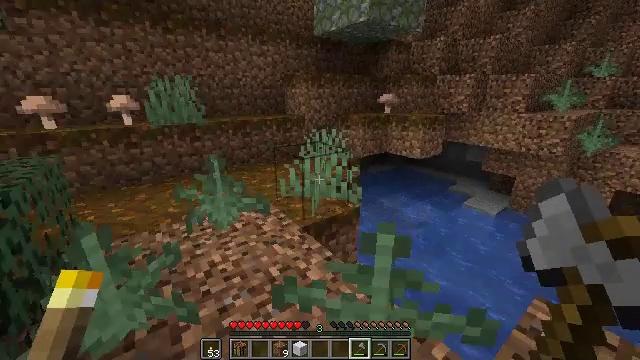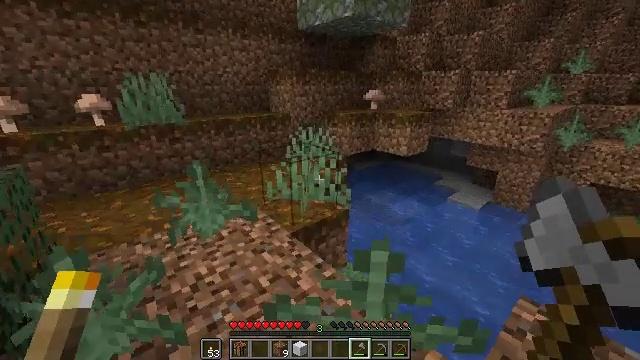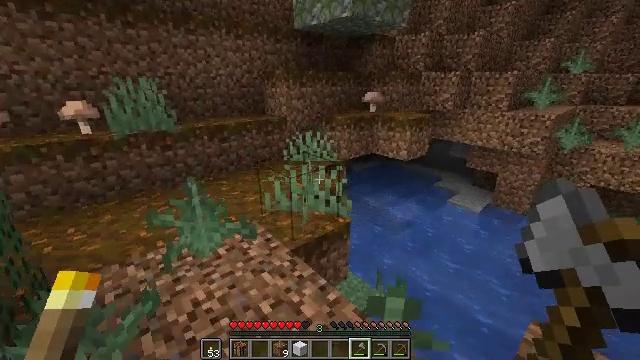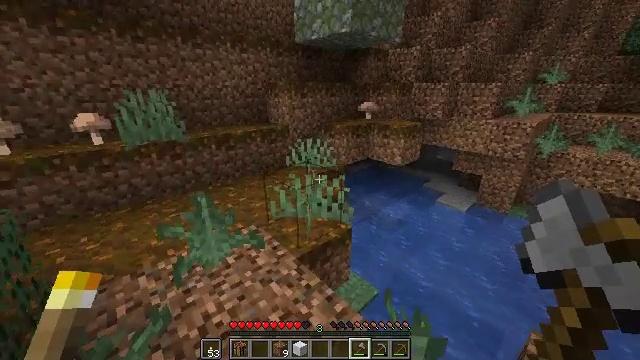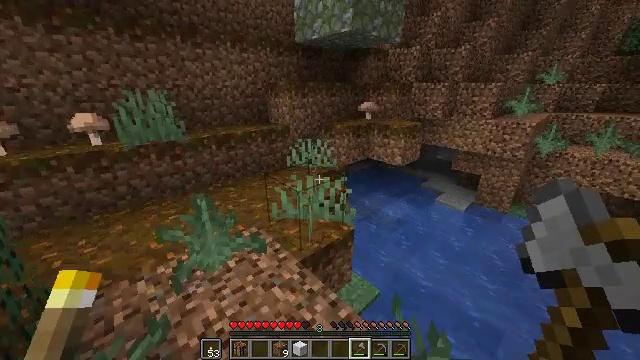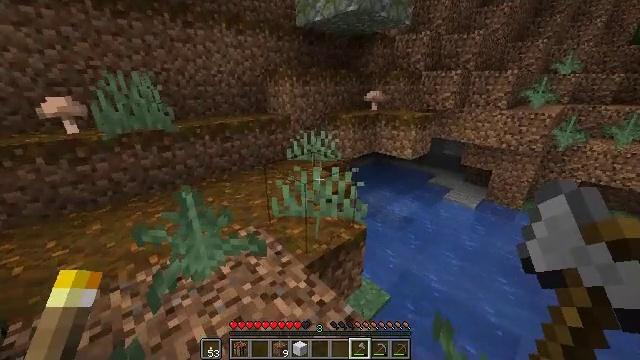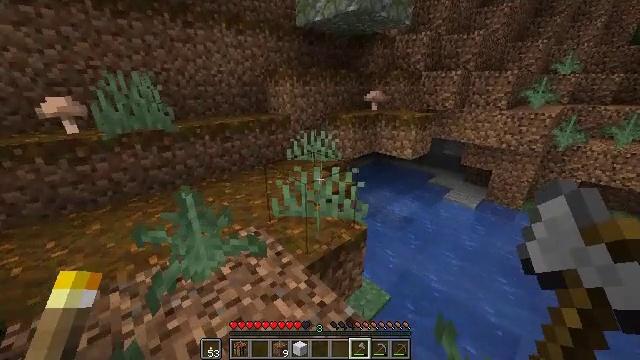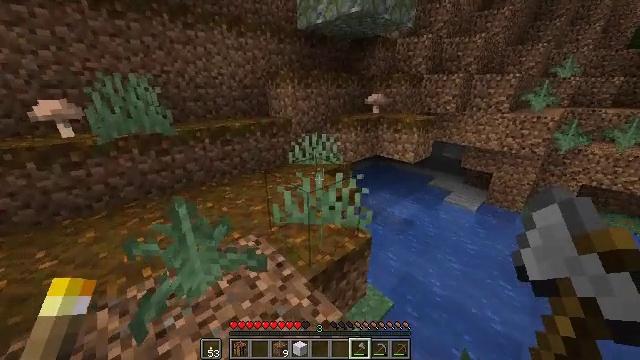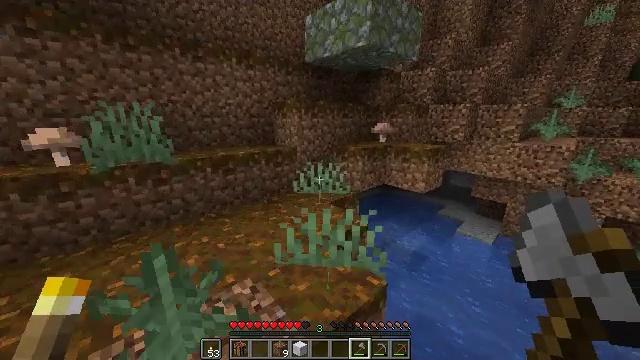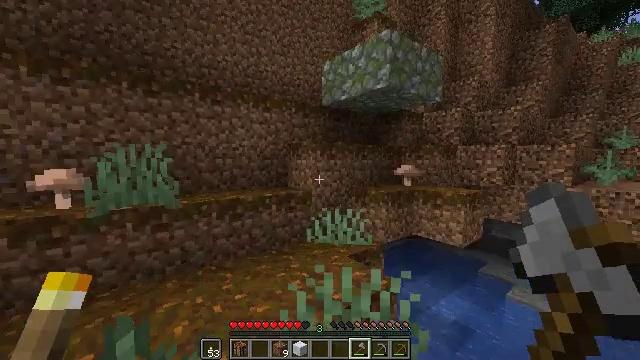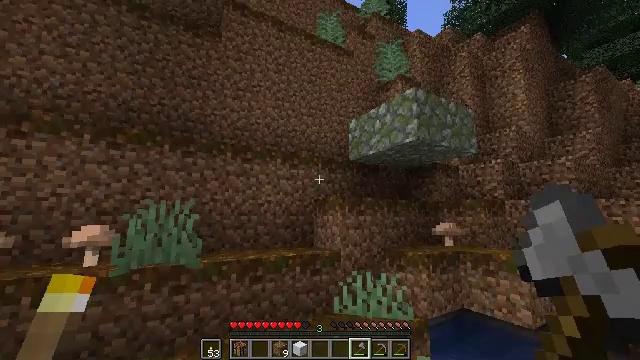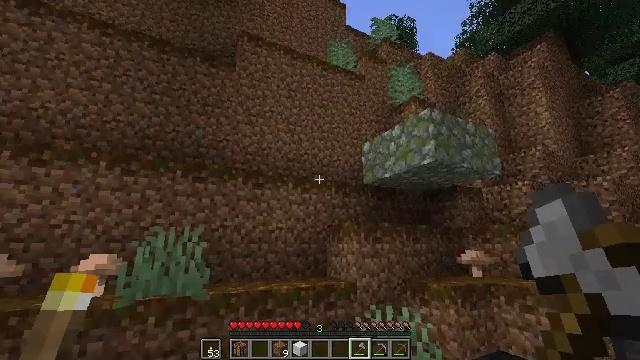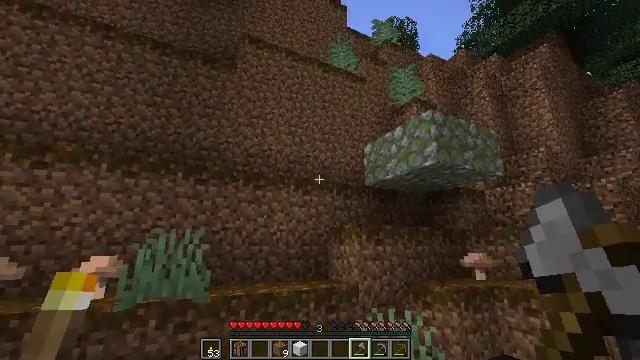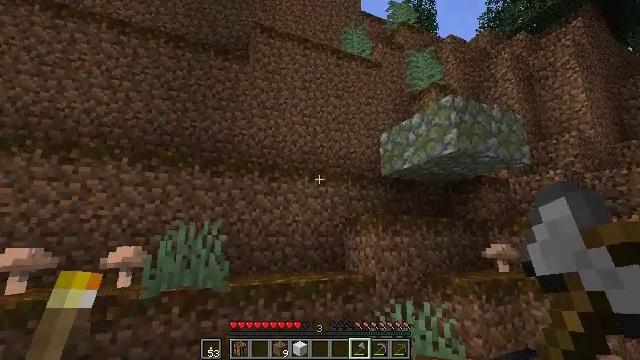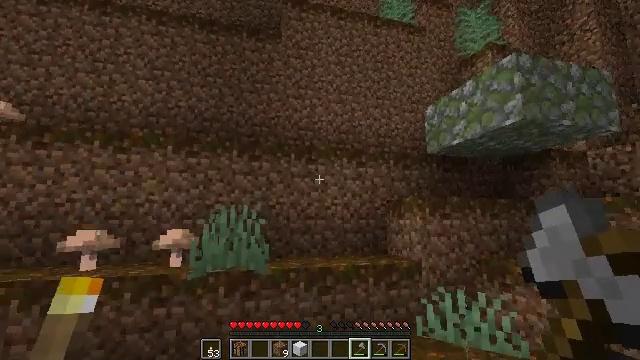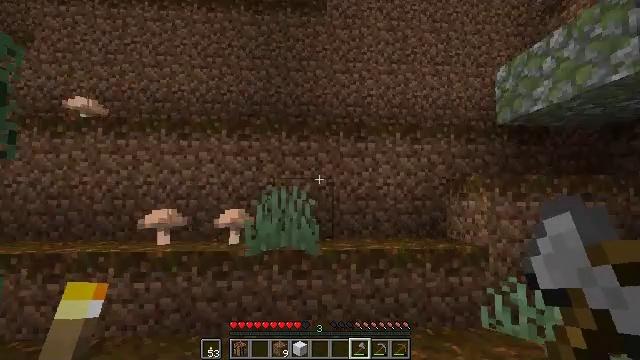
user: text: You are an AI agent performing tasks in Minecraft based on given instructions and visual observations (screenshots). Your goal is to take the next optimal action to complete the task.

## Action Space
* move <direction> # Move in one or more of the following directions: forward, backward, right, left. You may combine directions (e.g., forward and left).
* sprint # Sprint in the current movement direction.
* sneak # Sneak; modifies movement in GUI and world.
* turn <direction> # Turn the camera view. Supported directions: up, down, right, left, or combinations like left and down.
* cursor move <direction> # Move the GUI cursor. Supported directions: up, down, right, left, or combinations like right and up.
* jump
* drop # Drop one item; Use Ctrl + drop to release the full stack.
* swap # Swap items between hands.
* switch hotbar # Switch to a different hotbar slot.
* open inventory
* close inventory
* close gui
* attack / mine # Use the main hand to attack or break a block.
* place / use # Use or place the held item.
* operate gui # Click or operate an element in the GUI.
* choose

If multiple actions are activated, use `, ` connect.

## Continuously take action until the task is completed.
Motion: motion action
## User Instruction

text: Gather sand from the desert.
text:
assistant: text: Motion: move forward, sprint, turn right and down, jump
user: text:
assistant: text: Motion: move forward, sprint, turn right
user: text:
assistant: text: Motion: move forward, sprint
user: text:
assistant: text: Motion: move forward, sprint
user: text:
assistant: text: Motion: move forward, sprint
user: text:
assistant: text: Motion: move forward, sprint
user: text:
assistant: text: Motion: move forward, sprint
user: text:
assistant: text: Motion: turn left and up
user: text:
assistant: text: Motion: turn left and up
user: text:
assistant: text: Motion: turn left and up
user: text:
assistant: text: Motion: turn left and up
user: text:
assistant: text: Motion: no_op
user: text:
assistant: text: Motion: move forward, turn left and down
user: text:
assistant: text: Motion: move forward, turn left and down
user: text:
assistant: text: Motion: move forward, turn left and down
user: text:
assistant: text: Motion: move forward, turn left and down
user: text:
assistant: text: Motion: move forward, turn left and down
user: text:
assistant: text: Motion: move forward, turn left and down
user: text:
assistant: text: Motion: move forward, sprint, turn left and down
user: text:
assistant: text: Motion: move forward, sprint, turn left and down
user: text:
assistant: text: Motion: move forward, sprint, turn left and down
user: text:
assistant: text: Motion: move forward, sprint, turn left and down
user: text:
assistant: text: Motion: move forward, sprint, turn left
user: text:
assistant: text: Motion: move forward, sprint, turn left
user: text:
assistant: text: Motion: move forward, sprint, turn left
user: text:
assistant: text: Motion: move forward, sprint, turn left
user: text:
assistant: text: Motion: move forward, sprint
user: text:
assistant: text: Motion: move forward and move right, sprint
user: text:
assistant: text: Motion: move forward and move right, sprint
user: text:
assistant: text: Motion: move forward and move right, sprint